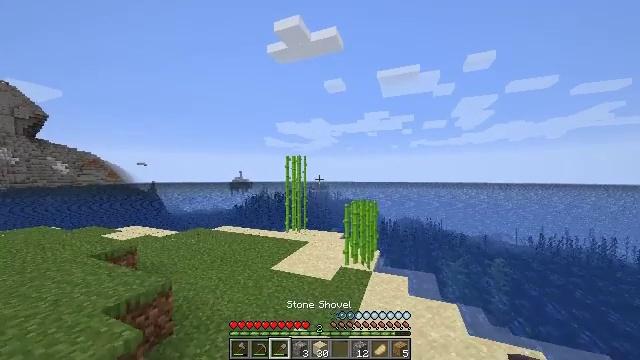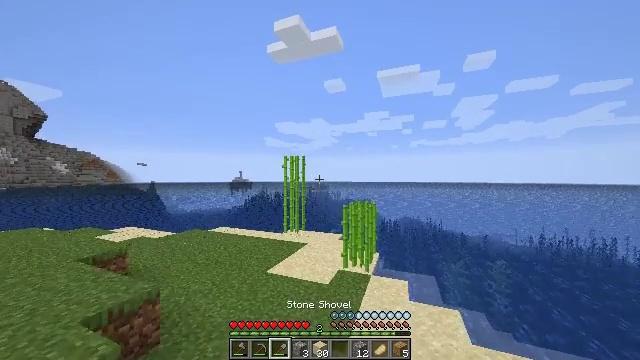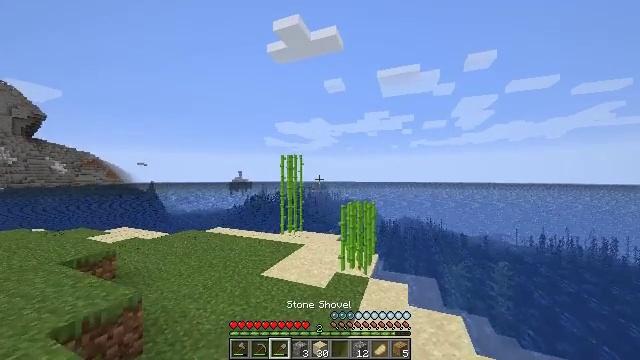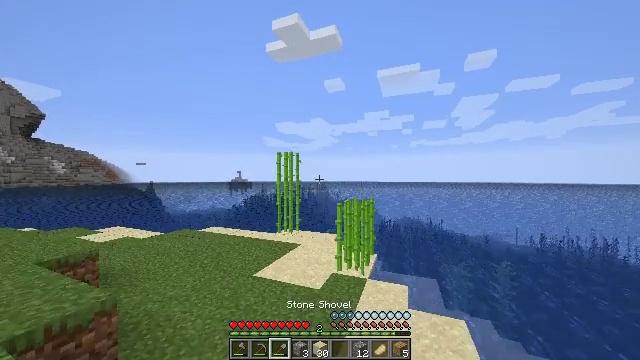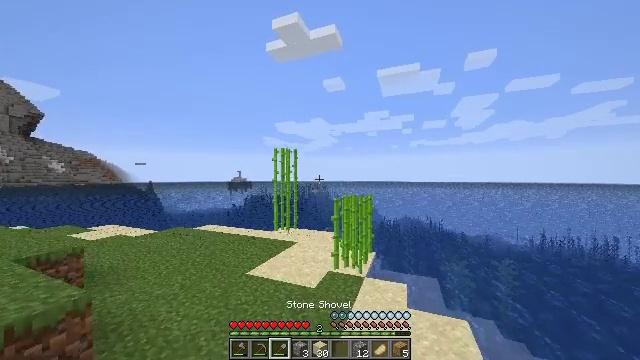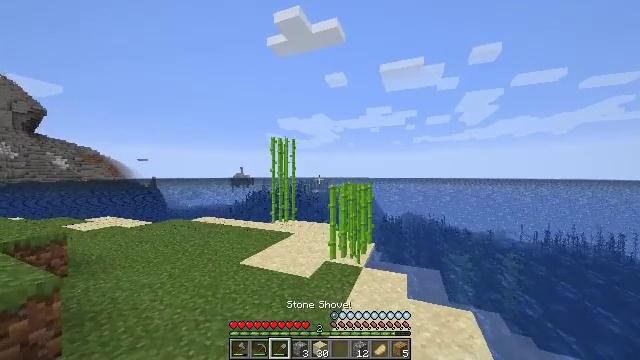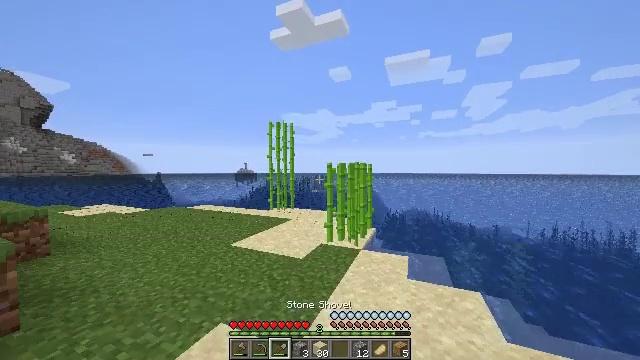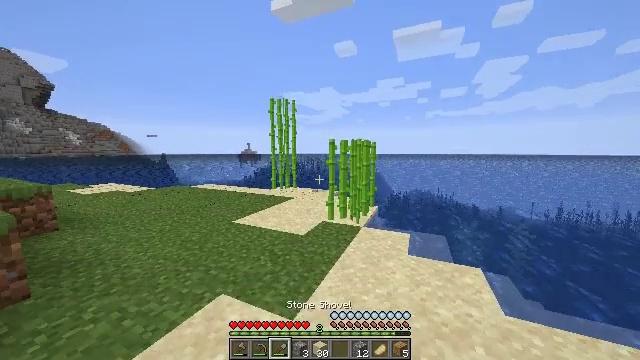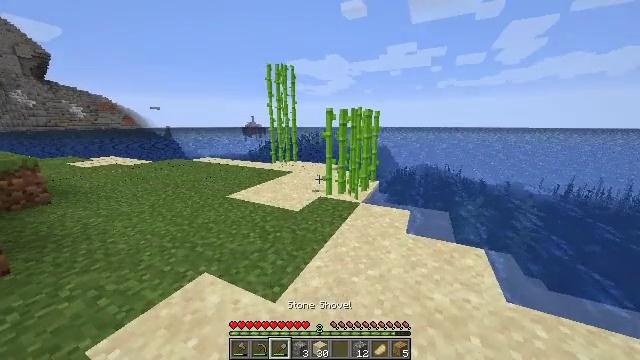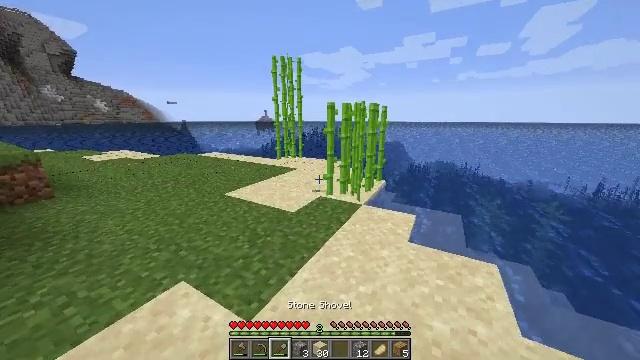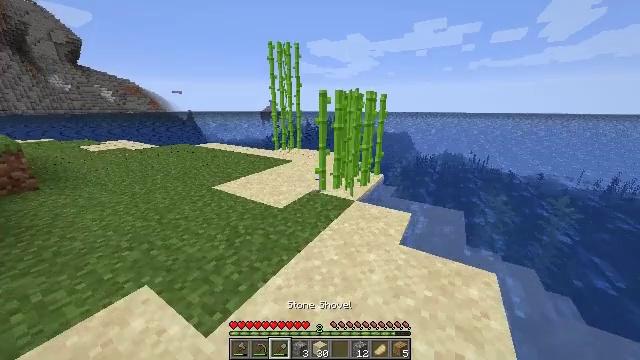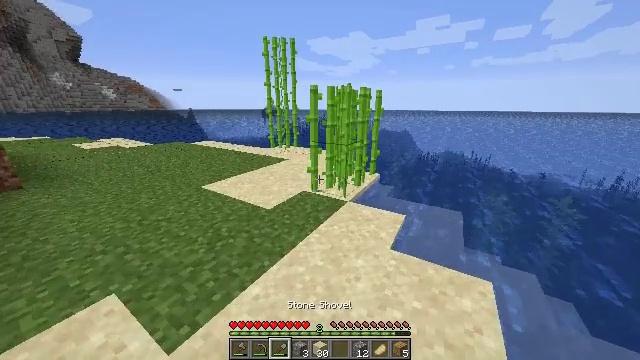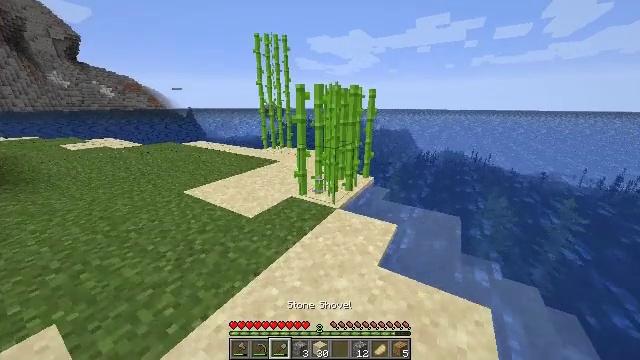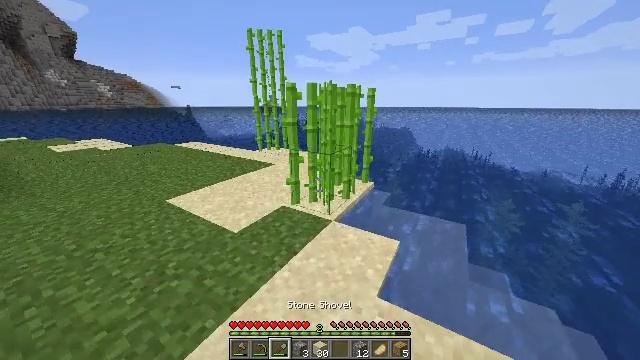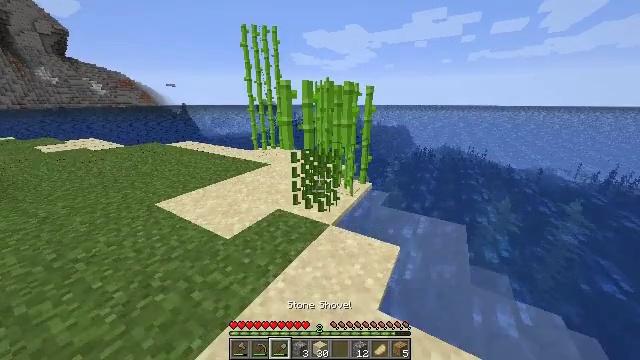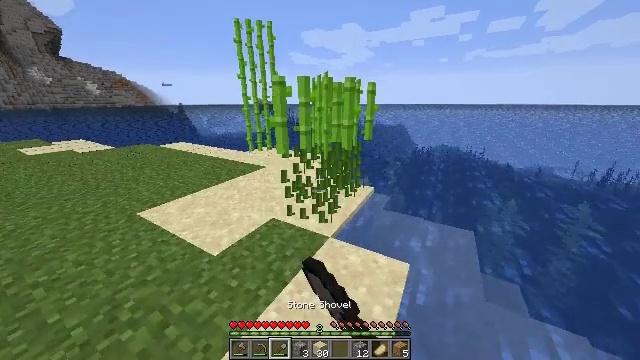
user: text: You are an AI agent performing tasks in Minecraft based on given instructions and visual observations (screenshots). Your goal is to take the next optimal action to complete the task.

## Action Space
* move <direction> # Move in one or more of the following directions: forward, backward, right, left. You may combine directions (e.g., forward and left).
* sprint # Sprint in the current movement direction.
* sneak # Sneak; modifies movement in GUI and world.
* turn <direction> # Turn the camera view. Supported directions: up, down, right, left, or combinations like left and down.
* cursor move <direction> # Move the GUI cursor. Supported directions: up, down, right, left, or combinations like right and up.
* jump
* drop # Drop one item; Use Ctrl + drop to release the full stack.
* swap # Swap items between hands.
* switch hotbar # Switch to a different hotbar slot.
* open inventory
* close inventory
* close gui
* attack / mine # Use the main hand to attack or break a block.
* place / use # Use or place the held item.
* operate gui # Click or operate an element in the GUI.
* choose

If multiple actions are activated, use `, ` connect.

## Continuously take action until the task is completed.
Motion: motion action
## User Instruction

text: Cut down the sugar cane stalks.
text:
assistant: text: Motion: move forward and move right, jump
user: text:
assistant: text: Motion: move forward and move right, jump
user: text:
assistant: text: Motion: move forward and move right, sprint
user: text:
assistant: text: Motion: move forward and move right, sprint
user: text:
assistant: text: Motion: move forward and move right
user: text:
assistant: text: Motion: move forward and move right, turn left and down
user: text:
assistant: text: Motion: move forward and move right, sprint, turn left and down
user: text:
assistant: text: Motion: move forward and move right, sprint, turn left and down
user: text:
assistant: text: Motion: move forward and move right, sprint, turn left and down
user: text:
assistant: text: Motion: move forward and move right, sprint, turn left and down
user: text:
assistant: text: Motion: move forward and move right, sprint
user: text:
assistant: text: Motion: move forward, sprint
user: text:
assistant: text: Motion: move forward, sprint
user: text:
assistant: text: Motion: move forward, sprint, attack / mine
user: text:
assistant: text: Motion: move forward, sprint, attack / mine
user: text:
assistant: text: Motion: move forward, sprint, attack / mine
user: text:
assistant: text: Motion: move forward, sprint, attack / mine
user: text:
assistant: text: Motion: move forward, sprint, attack / mine
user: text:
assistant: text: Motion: move forward, sprint, attack / mine
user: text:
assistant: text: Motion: move forward, sprint, attack / mine
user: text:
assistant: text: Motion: move forward, sprint, turn left and up, attack / mine
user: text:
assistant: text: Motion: move forward and move right, sprint, turn left and up
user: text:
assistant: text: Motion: move forward and move right, sprint, turn left
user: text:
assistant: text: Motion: move forward and move right
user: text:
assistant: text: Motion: move forward and move right
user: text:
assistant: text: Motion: move forward and move right, turn left and down
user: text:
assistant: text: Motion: move forward, turn left
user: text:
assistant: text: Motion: move forward, turn left
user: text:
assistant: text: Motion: move forward, turn left
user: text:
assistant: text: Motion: move forward, turn left and up